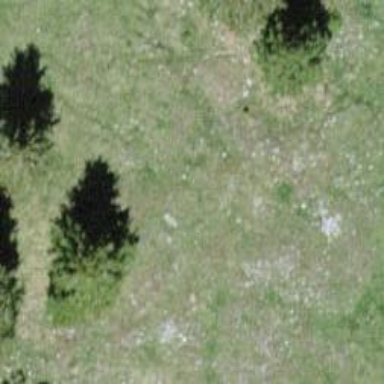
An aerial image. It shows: Needle-leaved tree in nature.